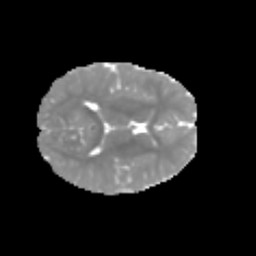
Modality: MD
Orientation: axial
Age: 7
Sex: male
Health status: healthy